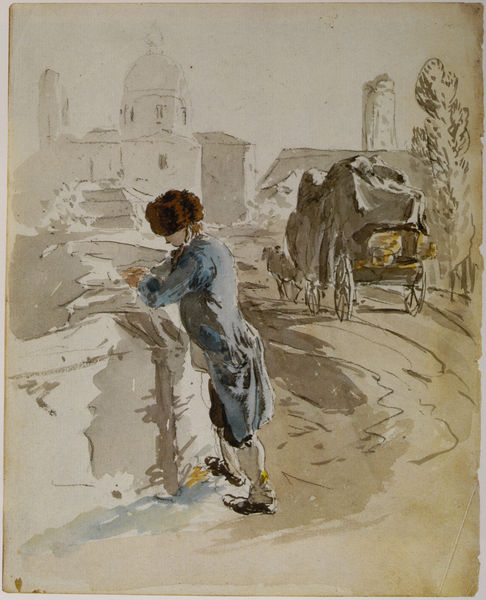
Titel: Junger Zeichner vor dem Schwabinger Tor
Künstler: Johann Georg von Dillis
Institution: (Privatbesitz)
Schlagwörter: baum, blau, dunkel, fuß, hand, himmel, mann, schatten, weiß, aquarell, bäume, gelb, grün, menschen, ocker, stadt, braun, bunt, fenster, frau, grau, haar, hell, hintergrund, holz, hut, licht, profil, schwarz, skizze, strasse, zeichnung, blick, dach, gebäude, haus, rot, schloss, schnee, weg, beige, rock, anzug, hose, jacke, mütze, arm, mensch, pelz, stehen, stein, trauer, hände, häuser, kalt, pappel, brücke, brüstung, kirche, figur, gewand, mantel, stehend, stoff, kind, blatt, person, pflanze, pferd, pferde, räder, turm, fell, bein, papier, biegung, fassade, italien, kisten, ort, schuhe, studie, gepäck, russland, spuren, dorf, mauer, gelände, grafik, graphik, tag, linien, winter, kutsche, speichen, rad, spur, wagen, wagenrad, kuppel, lehnen, maler, geländer, socken, junge, gehrock, striche, ortschaft, abgewandt, strümpfe, laviert, tusche, knabe, türme, münchen, dom, linie, kontur, asien, seite, soldat, kutscher, koloriert, bleistift, moskau, tasche, entwurf, fahren, kurve, pelzhut, junger mann, zeichnen, reise, achse, fellmütze, pelzmütze, pelzkappe, anlehnen, umbra, postkutsche, reisende, turban, gamaschen, zeichner, lavierung, osten, koffer, russisch, federzeichnung, kriche, matsch, gouache, kuppeö, auqarell, spurrillen, wagenspur, plane, mütz, blau7, sibirien, kalr, kinnd, frauendom, russlannd, shcauen, e, 18. jahrhundert, lawiert